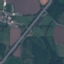
Land use / land cover: Highway